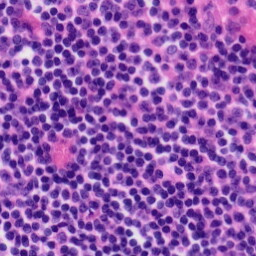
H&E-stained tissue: Tonsil